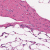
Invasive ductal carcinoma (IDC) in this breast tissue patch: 0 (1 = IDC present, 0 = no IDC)